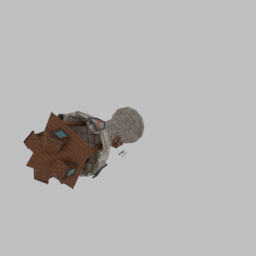
Label: architecture